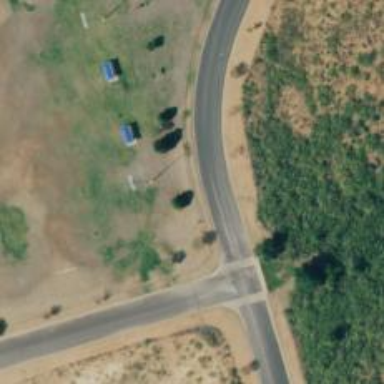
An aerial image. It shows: Footway along the road.